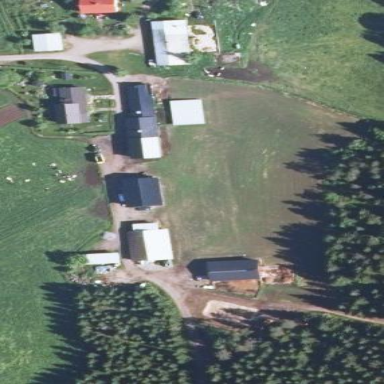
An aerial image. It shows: Farmyard area.